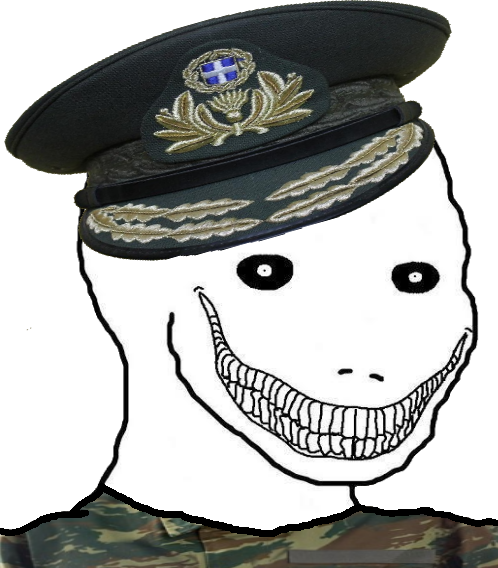
Label: 5_Oomer